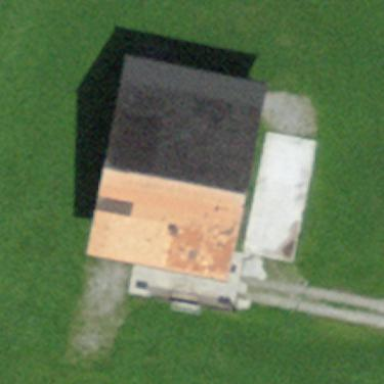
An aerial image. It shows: Rural barn.